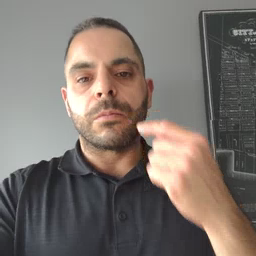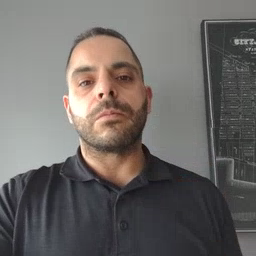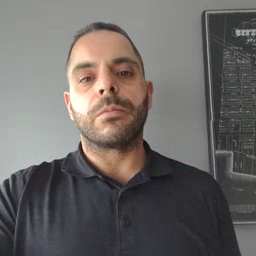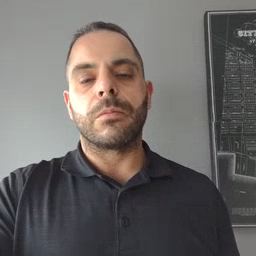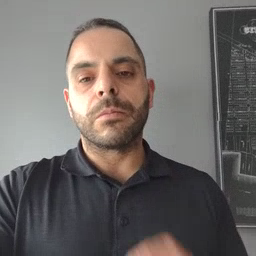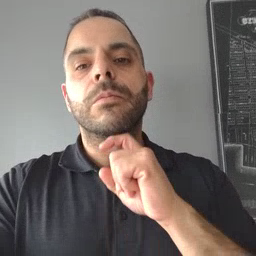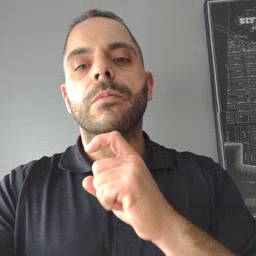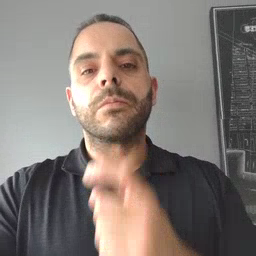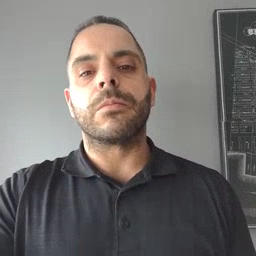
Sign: garbage